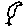
Label: bird